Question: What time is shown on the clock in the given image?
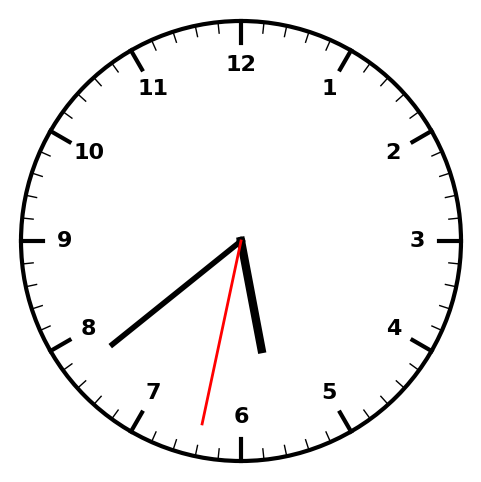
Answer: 05:38:32